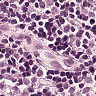
Metastatic tissue present: no